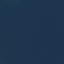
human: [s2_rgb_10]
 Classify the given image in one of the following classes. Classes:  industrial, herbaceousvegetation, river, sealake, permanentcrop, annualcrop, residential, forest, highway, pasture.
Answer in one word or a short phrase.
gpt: SeaLake